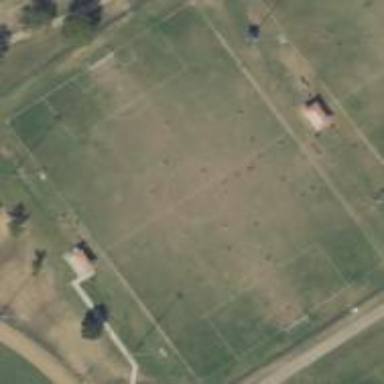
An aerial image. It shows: Soccer pitch for leisure land activities.